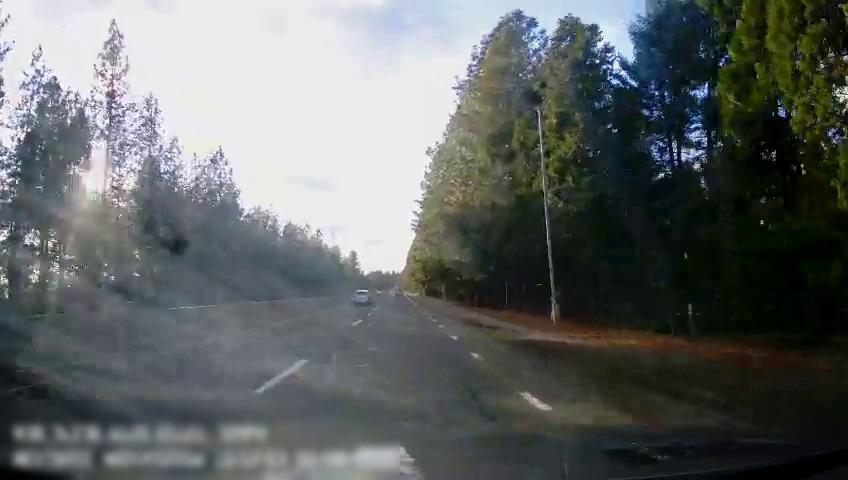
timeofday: Day
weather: Sunny
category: Drivable Space
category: Vehicles | Car
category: Lanes | Alternate Lane
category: Lanes | Current Lane
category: Lanes | Alternate Lane